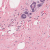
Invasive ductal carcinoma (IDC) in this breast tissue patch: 0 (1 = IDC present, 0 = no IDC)